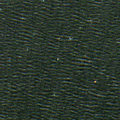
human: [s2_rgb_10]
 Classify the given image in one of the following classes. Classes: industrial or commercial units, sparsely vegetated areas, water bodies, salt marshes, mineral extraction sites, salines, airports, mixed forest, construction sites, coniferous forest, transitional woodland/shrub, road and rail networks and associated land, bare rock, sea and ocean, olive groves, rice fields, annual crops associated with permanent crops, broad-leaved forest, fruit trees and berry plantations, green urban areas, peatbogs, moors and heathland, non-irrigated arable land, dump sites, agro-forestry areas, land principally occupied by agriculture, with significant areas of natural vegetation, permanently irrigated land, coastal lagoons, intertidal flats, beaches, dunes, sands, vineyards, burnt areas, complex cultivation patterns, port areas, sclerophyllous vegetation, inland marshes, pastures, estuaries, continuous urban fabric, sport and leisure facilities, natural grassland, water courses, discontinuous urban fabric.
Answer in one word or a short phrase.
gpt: sea and ocean